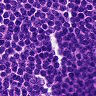
Metastatic tissue present: no